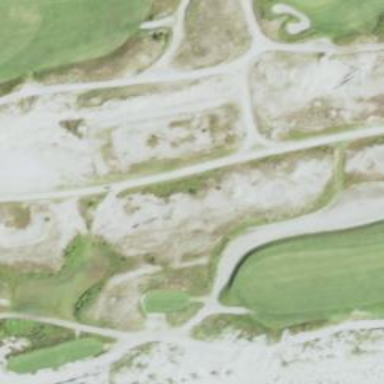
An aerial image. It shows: Pathway for golfing.